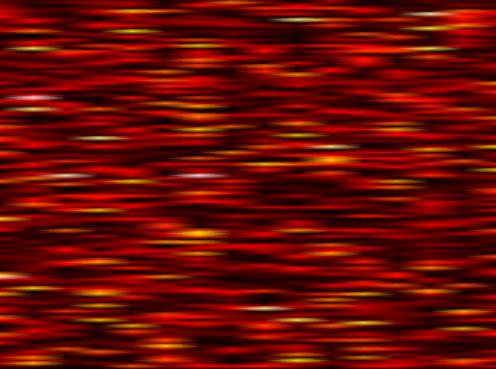
Label: OFDM